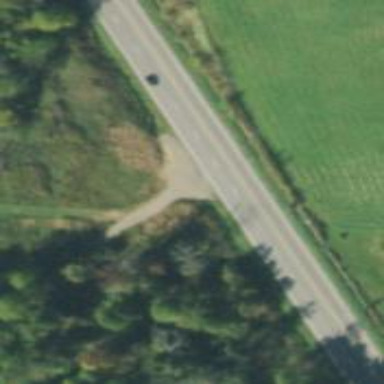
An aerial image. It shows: Primary road with asphalt surface.